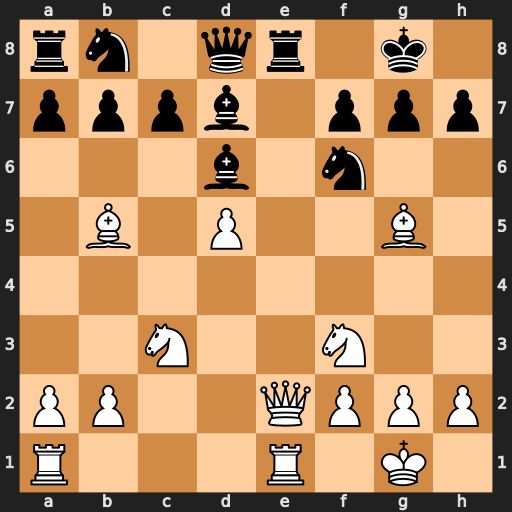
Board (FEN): rn1qr1k1/pppb1ppp/3b1n2/1B1P2B1/8/2N2N2/PP2QPPP/R3R1K1
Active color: w
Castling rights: -
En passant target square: -
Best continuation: Bxf6 Qxf6 Qxe8+ Bxe8 Rxe8+